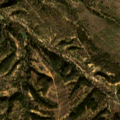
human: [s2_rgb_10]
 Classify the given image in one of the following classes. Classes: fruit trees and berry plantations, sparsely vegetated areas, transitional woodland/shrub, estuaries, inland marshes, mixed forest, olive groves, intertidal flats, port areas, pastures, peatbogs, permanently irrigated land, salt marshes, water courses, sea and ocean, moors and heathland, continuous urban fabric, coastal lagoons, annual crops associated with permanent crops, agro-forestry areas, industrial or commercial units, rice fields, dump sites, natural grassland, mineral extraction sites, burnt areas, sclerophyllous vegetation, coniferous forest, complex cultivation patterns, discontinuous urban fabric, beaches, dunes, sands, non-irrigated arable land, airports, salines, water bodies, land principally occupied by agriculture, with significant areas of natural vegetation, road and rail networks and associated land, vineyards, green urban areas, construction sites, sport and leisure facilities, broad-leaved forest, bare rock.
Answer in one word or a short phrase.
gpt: transitional woodland/shrub